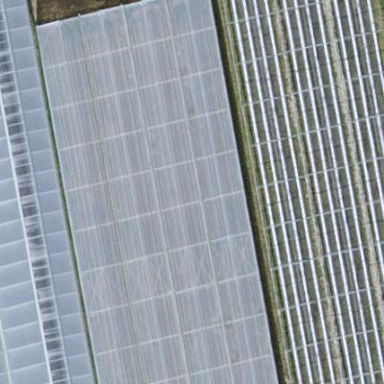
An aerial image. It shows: Greenhouse used for horticulture.